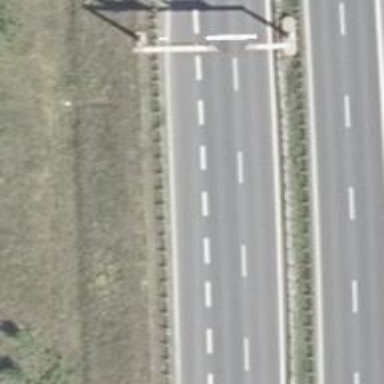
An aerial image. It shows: Trunk highway designated for motor vehicles.